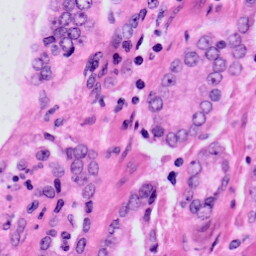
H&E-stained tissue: Prostate